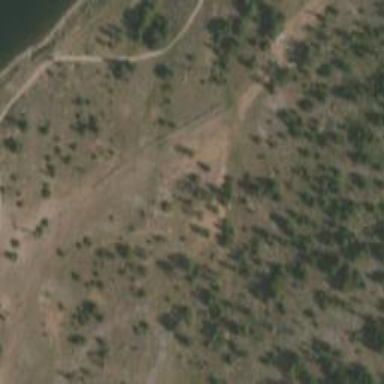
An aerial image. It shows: Disc golf hole.